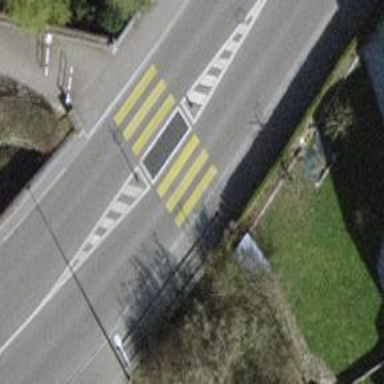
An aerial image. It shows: Pedestrian crossing with zebra markings on the footway.